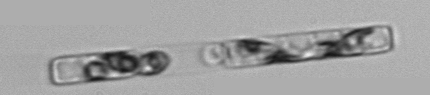
Label: Guinardia_delicatula_TAG_internal_parasite